Question: The task is to send an XML object from Channel-A to Channel-B
'''
<MyMessage>
<ID>42</ID>
<hl7v2>
MSH|^~\&|LAB|....
PID|1|....
</hl7v2>
</MyMessage>
'''
The steps of the channel communication:
- - - 'msg['PID']['PID.5']'
The good news is that I can extract the HL7v2 'payload' into a variable. The problem or difficulty is resetting the 'msg' object, or any other object to be able to reference the HL7 properties as expected.
When I create a new variable with the 'SerializerFactory.getHL7Serializer', it wraps with the tags '<HL7Message>'.
'''
channelMap.put('MessageID', msg['ID']); //successful
channelMap.put('v2payload',msg['HL7v2']); //also looks good
var v2Msg = SerializerFactory.getHL7Serializer(false,false,true).toXML(msg['HL7v2']);
channelMap.put('v2Msg', v2Msg );
'''

: Do you have any suggestions on how to overwrite the msg object?
How can I start referencing the msg as such:
'msg['PID']['PID.5']'
Current Conditions
- -
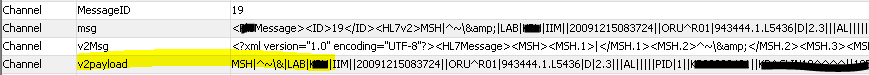
Answer: I'm sorry my original answer was bogged down with the peculiarities of my own scenario. I have reworked and tested to ensure that this works in your scenario.
Sending Channel - wraps the raw hl7 into your xml structure, and forwards to a channel called ReceiveXML. I have coded this in the Source Transformer, but you should code it where it works for you.
'''
var wrappedHL7 = <MyMessage><ID>123</ID>
<hl7v2>{messageObject.getRawData()}</hl7v2>
</MyMessage>;
router.routeMessage("ReceiveXML", wrappedHL7);
'''
Receiving Channel - extracts the hl7 from the xml, converts it to xml, and assigns back to the msg object. I have coded this in the source Filter - hence "return true;"
'''
msg = new XML(SerializerFactory.getHL7Serializer(false,false,true).toXML(msg['hl7v2'].toString()));
return true;
'''